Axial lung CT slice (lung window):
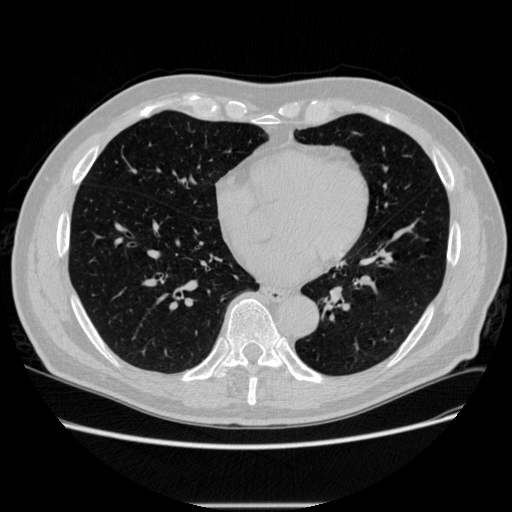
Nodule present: no